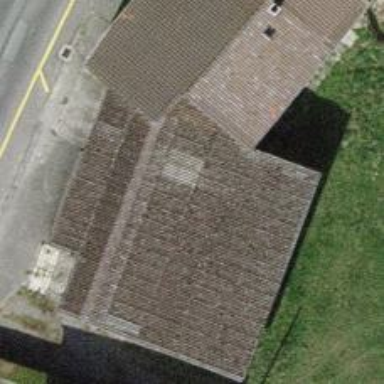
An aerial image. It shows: Simple and straightforward house.